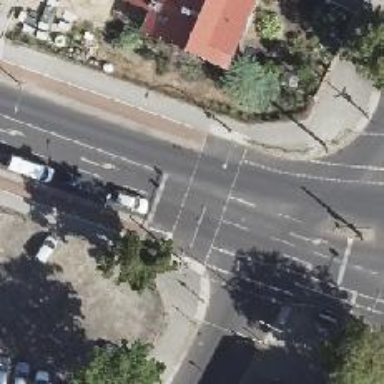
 featuring sidewalks on both sides and cycle track."